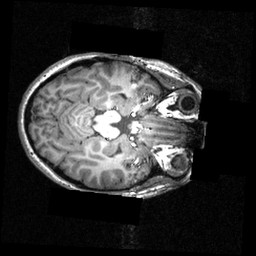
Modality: T1w
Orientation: axial
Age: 23
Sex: female
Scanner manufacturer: siemens
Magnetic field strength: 3.951 T
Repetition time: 1.5 s
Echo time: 0.00335 s